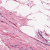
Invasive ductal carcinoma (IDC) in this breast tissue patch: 0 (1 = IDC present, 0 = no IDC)